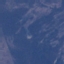
Land use / land cover class: HerbaceousVegetation